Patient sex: F
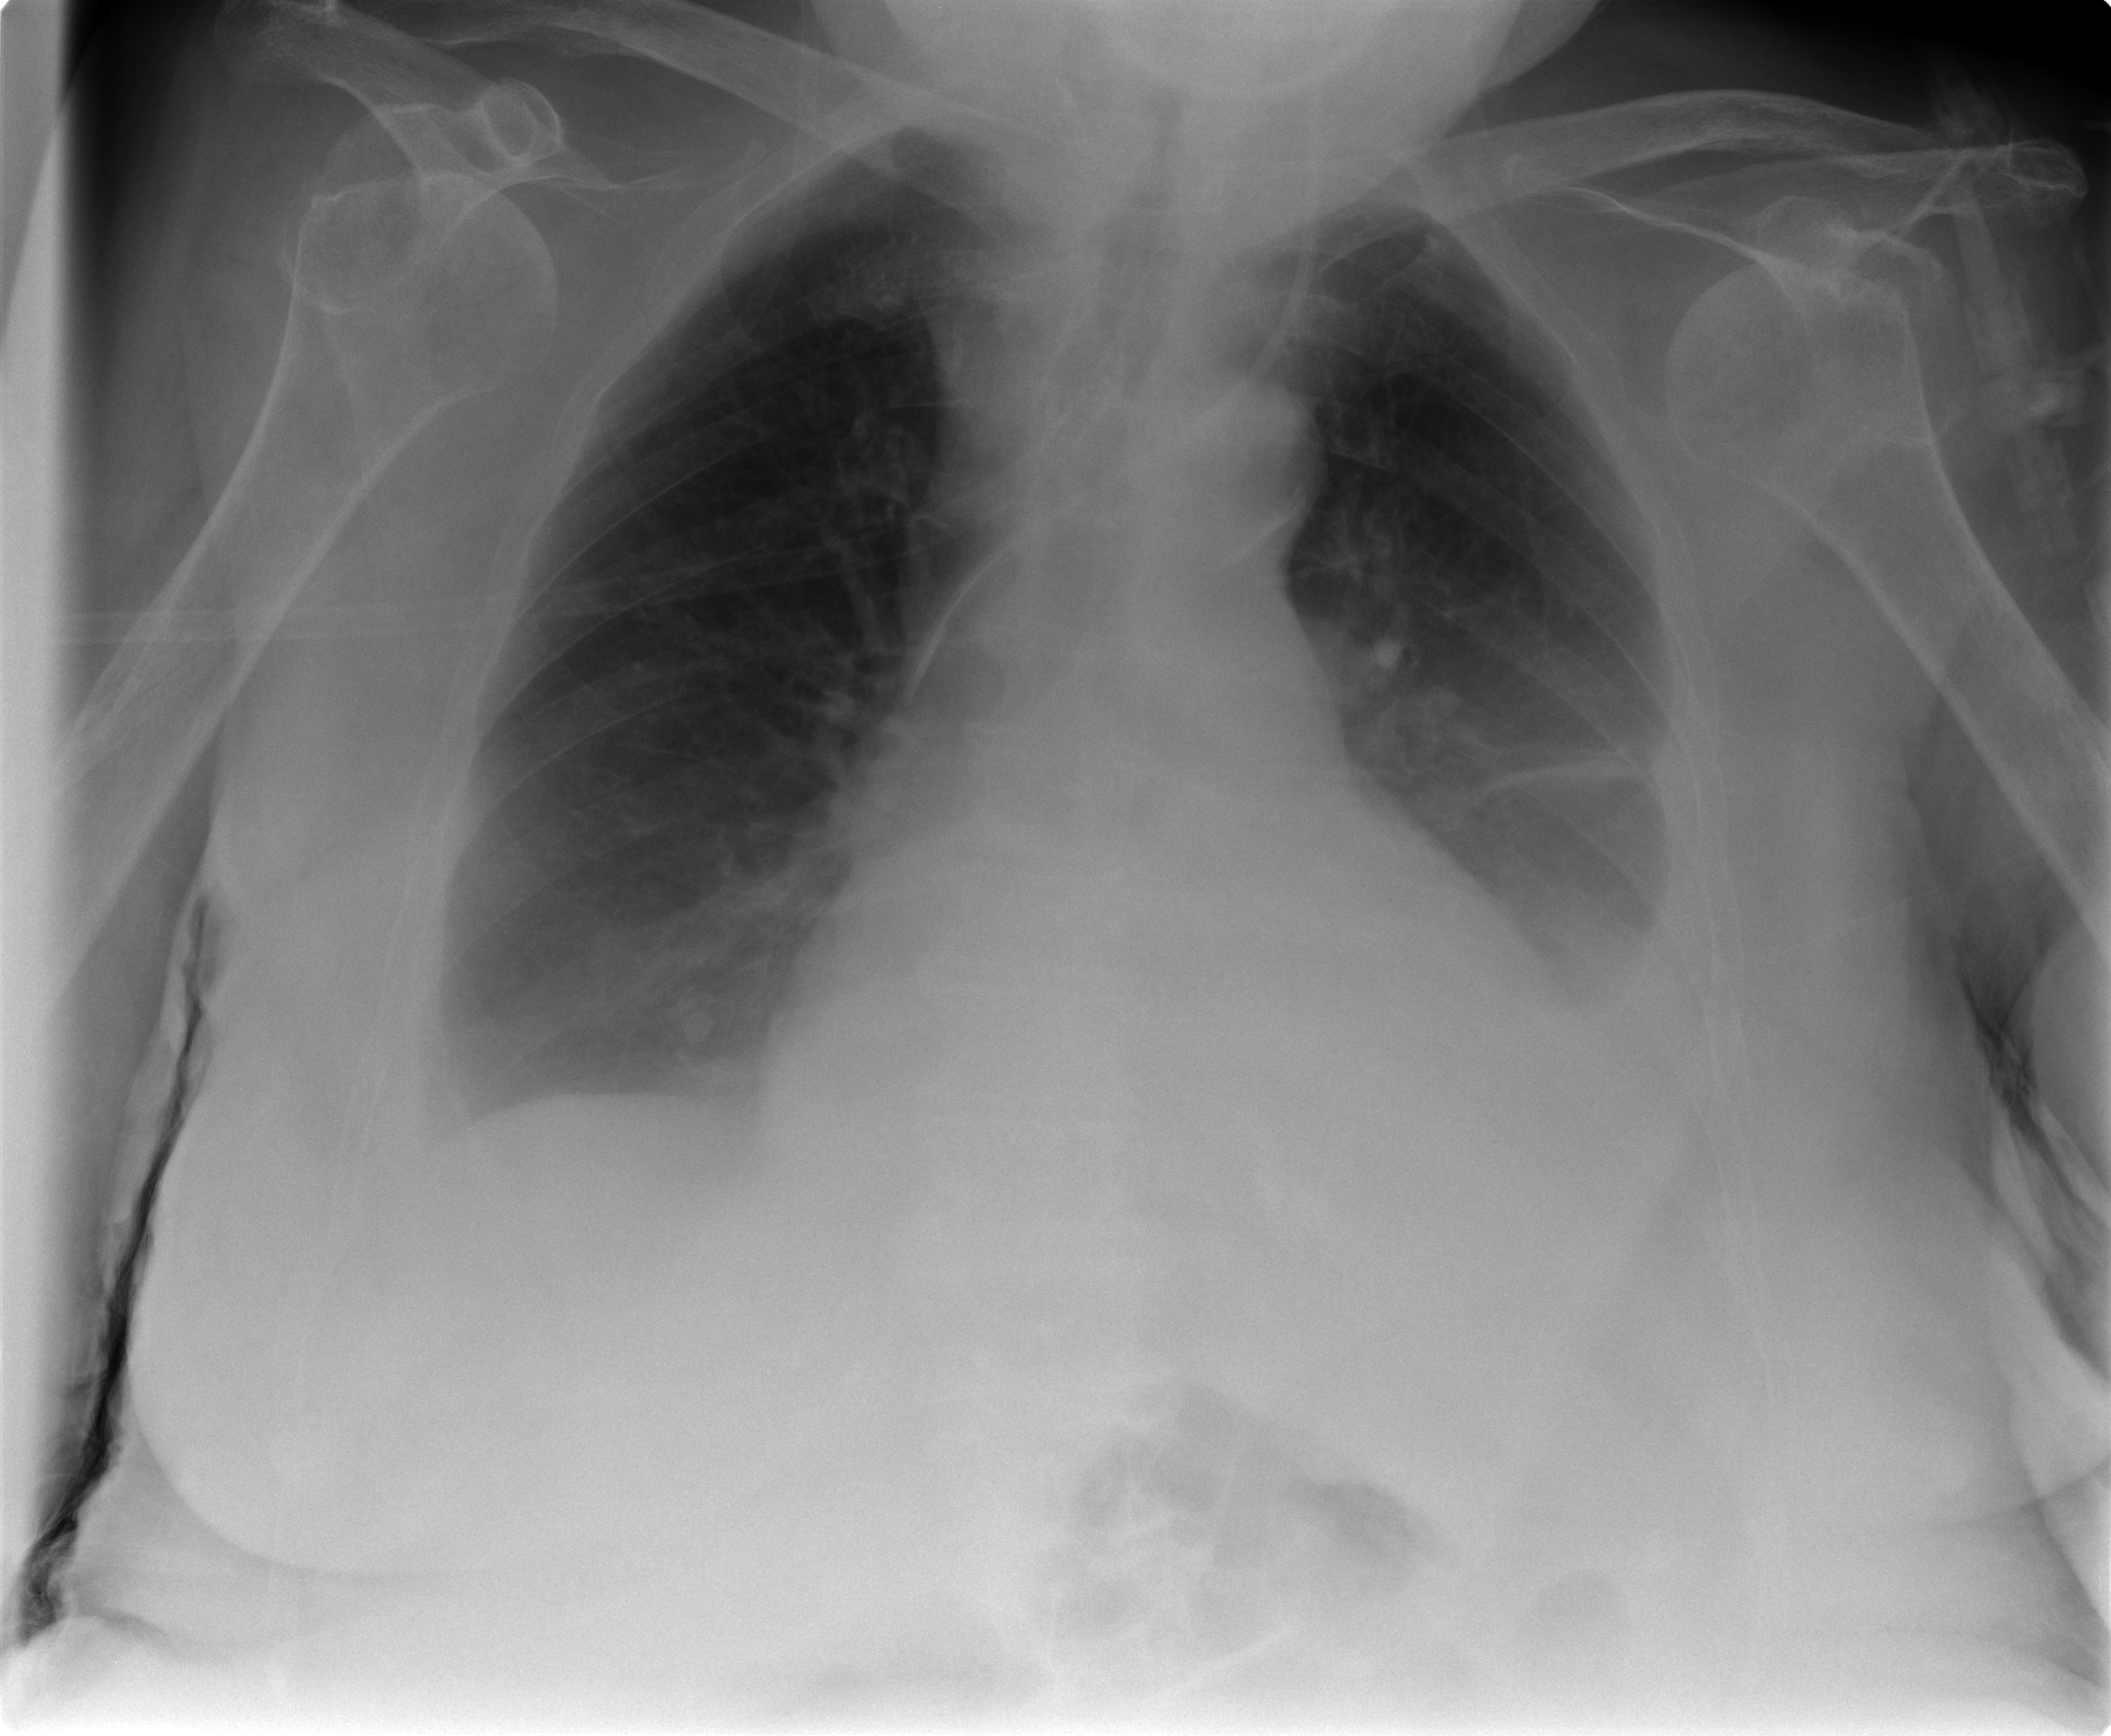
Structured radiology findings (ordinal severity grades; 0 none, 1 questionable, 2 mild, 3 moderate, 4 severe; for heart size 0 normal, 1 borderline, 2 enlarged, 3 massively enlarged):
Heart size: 0
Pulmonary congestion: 0
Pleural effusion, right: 1
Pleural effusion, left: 2
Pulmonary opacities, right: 0
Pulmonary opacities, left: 0
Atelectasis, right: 1
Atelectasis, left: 2